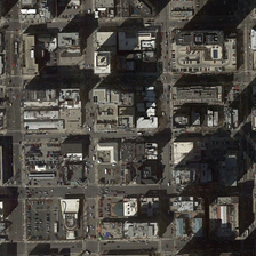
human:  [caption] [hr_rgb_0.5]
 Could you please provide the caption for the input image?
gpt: The commercial advertisement grid is separated by several crosses.

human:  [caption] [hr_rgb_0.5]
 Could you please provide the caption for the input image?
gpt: The grid-like advertisement is separated by several crosses.

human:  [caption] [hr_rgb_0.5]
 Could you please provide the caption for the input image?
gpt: there are several blocks in this prosperous commercial area .

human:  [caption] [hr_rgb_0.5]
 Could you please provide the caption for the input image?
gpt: There is an office building nearby, with parking lots and layout.

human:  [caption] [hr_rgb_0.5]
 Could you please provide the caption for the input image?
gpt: There are office buildings and parking lots in the block, with orderly layout.